Question: I tried to apply 'splitdexfile' option to split Facebook's sdk as a separate dex file.
What I've done so far:
I've added below line to my 'dexguard-project.txt' file:
'''
-splitdexfile com.facebook.**
'''
And below line to my 'project.properties' file:
'''
proguard.config=dexguard-project.txt
'''
I've exported a signed apk with 'Export Optimized and Obfuscated Application Package... (DexGuard)' option successfully.
I checked and confirmed that the apk is splitted to 2 dex files:

Then I installed the apk to a device, and tried facebook connect and got;
'''
java.lang.RuntimeException: Parcelable encounteredClassNotFoundException reading a Serializable object (name = o.?$?)
'''
I couldn't find the 'o.?$?'class at generated 'mapping.txt' file.
6.1
3.22.0
'''
04-10 10:12:55.727: E/ActivityThread(15362): Failed to find provider info for com.facebook.katana.provider.AttributionIdProvider
04-10 10:12:58.039: E/AndroidRuntime(15362): FATAL EXCEPTION: main
04-10 10:12:58.039: E/AndroidRuntime(15362): java.lang.RuntimeException: Unable to start activity ComponentInfo{com.devrim/com.facebook.LoginActivity}: java.lang.RuntimeException: Parcelable encounteredClassNotFoundException reading a Serializable object (name = o.?$?)
04-10 10:12:58.039: E/AndroidRuntime(15362): at android.app.ActivityThread.performLaunchActivity(ActivityThread.java:2211)
04-10 10:12:58.039: E/AndroidRuntime(15362): at android.app.ActivityThread.handleLaunchActivity(ActivityThread.java:2261)
04-10 10:12:58.039: E/AndroidRuntime(15362): at android.app.ActivityThread.access$600(ActivityThread.java:141)
04-10 10:12:58.039: E/AndroidRuntime(15362): at android.app.ActivityThread$H.handleMessage(ActivityThread.java:1256)
04-10 10:12:58.039: E/AndroidRuntime(15362): at android.os.Handler.dispatchMessage(Handler.java:99)
04-10 10:12:58.039: E/AndroidRuntime(15362): at android.os.Looper.loop(Looper.java:137)
04-10 10:12:58.039: E/AndroidRuntime(15362): at android.app.ActivityThread.main(ActivityThread.java:5103)
04-10 10:12:58.039: E/AndroidRuntime(15362): at java.lang.reflect.Method.invokeNative(Native Method)
04-10 10:12:58.039: E/AndroidRuntime(15362): at java.lang.reflect.Method.invoke(Method.java:525)
04-10 10:12:58.039: E/AndroidRuntime(15362): at com.android.internal.os.ZygoteInit$MethodAndArgsCaller.run(ZygoteInit.java:737)
04-10 10:12:58.039: E/AndroidRuntime(15362): at com.android.internal.os.ZygoteInit.main(ZygoteInit.java:553)
04-10 10:12:58.039: E/AndroidRuntime(15362): at dalvik.system.NativeStart.main(Native Method)
04-10 10:12:58.039: E/AndroidRuntime(15362): Caused by: java.lang.RuntimeException: Parcelable encounteredClassNotFoundException reading a Serializable object (name = o.?$?)
04-10 10:12:58.039: E/AndroidRuntime(15362): at android.os.Parcel.readSerializable(Parcel.java:2177)
04-10 10:12:58.039: E/AndroidRuntime(15362): at android.os.Parcel.readValue(Parcel.java:2022)
04-10 10:12:58.039: E/AndroidRuntime(15362): at android.os.Parcel.readMapInternal(Parcel.java:2255)
04-10 10:12:58.039: E/AndroidRuntime(15362): at android.os.Bundle.unparcel(Bundle.java:223)
04-10 10:12:58.039: E/AndroidRuntime(15362): at android.os.Bundle.getSerializable(Bundle.java:1259)
04-10 10:12:58.039: E/AndroidRuntime(15362): at android.content.Intent.getSerializableExtra(Intent.java:4543)
04-10 10:12:58.039: E/AndroidRuntime(15362): at com.facebook.LoginActivity.onCreate(SourceFile:65)
04-10 10:12:58.039: E/AndroidRuntime(15362): at android.app.Activity.performCreate(Activity.java:5133)
04-10 10:12:58.039: E/AndroidRuntime(15362): at android.app.Instrumentation.callActivityOnCreate(Instrumentation.java:1087)
04-10 10:12:58.039: E/AndroidRuntime(15362): at android.app.ActivityThread.performLaunchActivity(ActivityThread.java:2175)
04-10 10:12:58.039: E/AndroidRuntime(15362): ... 11 more
04-10 10:12:58.039: E/AndroidRuntime(15362): Caused by: java.lang.ClassNotFoundException: o.?$?
04-10 10:12:58.039: E/AndroidRuntime(15362): at java.lang.Class.classForName(Native Method)
04-10 10:12:58.039: E/AndroidRuntime(15362): at java.lang.Class.forName(Class.java:204)
04-10 10:12:58.039: E/AndroidRuntime(15362): at java.io.ObjectInputStream.resolveClass(ObjectInputStream.java:2304)
04-10 10:12:58.039: E/AndroidRuntime(15362): at java.io.ObjectInputStream.readNewClassDesc(ObjectInputStream.java:1663)
04-10 10:12:58.039: E/AndroidRuntime(15362): at java.io.ObjectInputStream.readClassDesc(ObjectInputStream.java:683)
04-10 10:12:58.039: E/AndroidRuntime(15362): at java.io.ObjectInputStream.readNewObject(ObjectInputStream.java:1806)
04-10 10:12:58.039: E/AndroidRuntime(15362): at java.io.ObjectInputStream.readNonPrimitiveContent(ObjectInputStream.java:787)
04-10 10:12:58.039: E/AndroidRuntime(15362): at java.io.ObjectInputStream.readObject(ObjectInputStream.java:2006)
04-10 10:12:58.039: E/AndroidRuntime(15362): at java.io.ObjectInputStream.readObject(ObjectInputStream.java:1963)
04-10 10:12:58.039: E/AndroidRuntime(15362): at android.os.Parcel.readSerializable(Parcel.java:2171)
04-10 10:12:58.039: E/AndroidRuntime(15362): ... 20 more
04-10 10:12:58.039: E/AndroidRuntime(15362): Caused by: java.lang.NoClassDefFoundError: o/?$?
04-10 10:12:58.039: E/AndroidRuntime(15362): ... 30 more
04-10 10:12:58.039: E/AndroidRuntime(15362): Caused by: java.lang.ClassNotFoundException: Didn't find class "o.?$?" on path: DexPathList[[zip file "/data/app/com.devrim-1.apk"],nativeLibraryDirectories=[/data/app-lib/com.devrim-1, /vendor/lib, /system/lib]]
04-10 10:12:58.039: E/AndroidRuntime(15362): at dalvik.system.BaseDexClassLoader.findClass(BaseDexClassLoader.java:53)
04-10 10:12:58.039: E/AndroidRuntime(15362): at java.lang.ClassLoader.loadClass(ClassLoader.java:501)
04-10 10:12:58.039: E/AndroidRuntime(15362): at java.lang.ClassLoader.loadClass(ClassLoader.java:461)
04-10 10:12:58.039: E/AndroidRuntime(15362): ... 30 more
'''
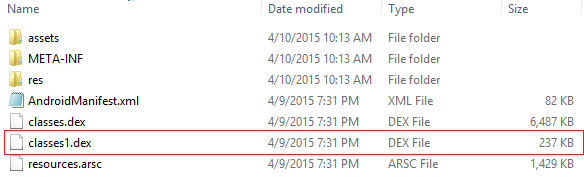
Answer: This is solved by adding below lines to 'dexguard-project.txt' file:
'''
-keep class * implements java.io.Serializable { *;}
-keepclassmembers class * implements java.io.Serializable { *;}
'''